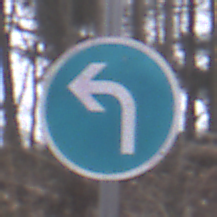
Verkehrszeichen: VorgeschriebeneFahrtrichtungLinks
Umgebung: Outdoor, Nature
Tageszeit: Midday
Wetter: Overcast
Licht: Natural
Jahreszeit: Autumn
Kontrast: LowContrast